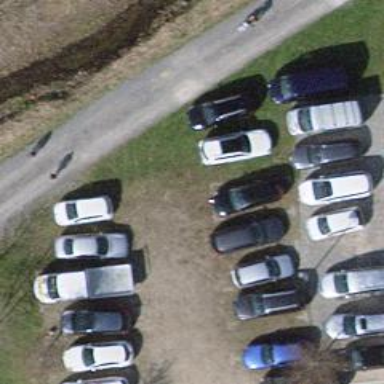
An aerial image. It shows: Road serving as parking aisle.